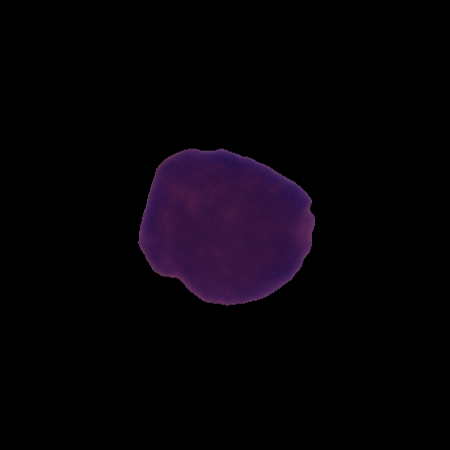
Label: cancer